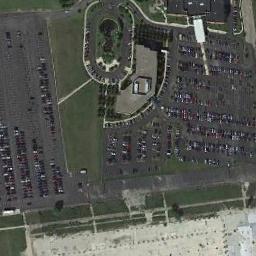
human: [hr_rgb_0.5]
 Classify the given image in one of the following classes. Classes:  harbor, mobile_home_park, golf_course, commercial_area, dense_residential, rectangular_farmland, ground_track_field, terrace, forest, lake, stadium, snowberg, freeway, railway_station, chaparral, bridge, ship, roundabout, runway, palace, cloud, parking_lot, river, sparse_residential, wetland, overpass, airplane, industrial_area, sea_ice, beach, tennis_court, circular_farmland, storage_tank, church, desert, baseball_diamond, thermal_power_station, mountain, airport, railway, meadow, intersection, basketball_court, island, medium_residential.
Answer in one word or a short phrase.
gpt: parking_lot